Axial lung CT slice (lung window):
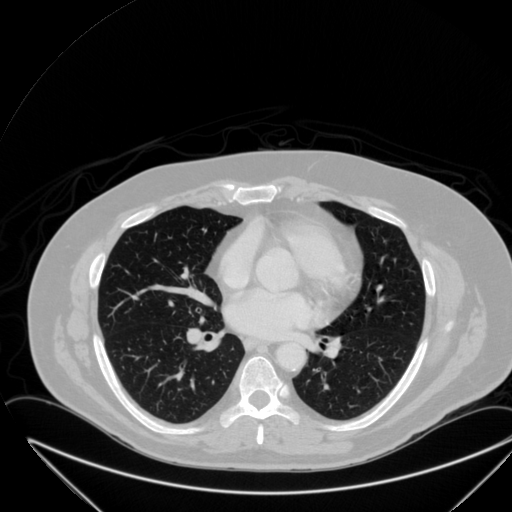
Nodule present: no